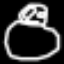
Label: frog